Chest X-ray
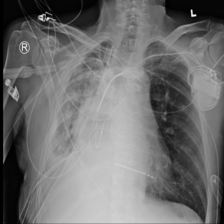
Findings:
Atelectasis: negative
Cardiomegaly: negative
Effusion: positive
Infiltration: negative
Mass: negative
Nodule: negative
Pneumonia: positive
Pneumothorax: positive
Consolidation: negative
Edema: negative
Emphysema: negative
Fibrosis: negative
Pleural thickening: negative
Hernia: negative